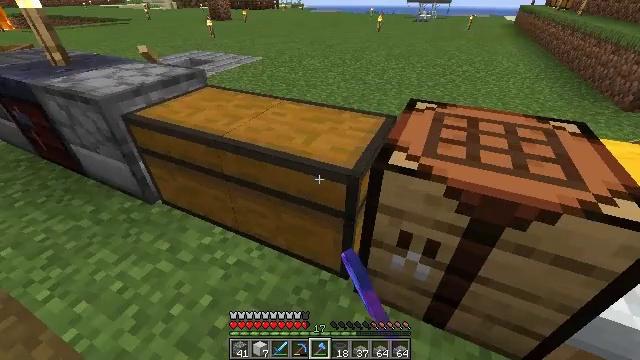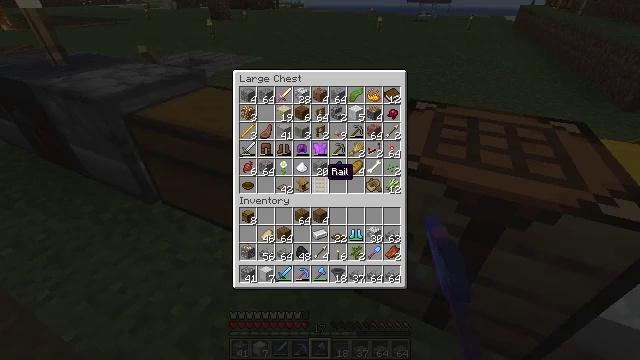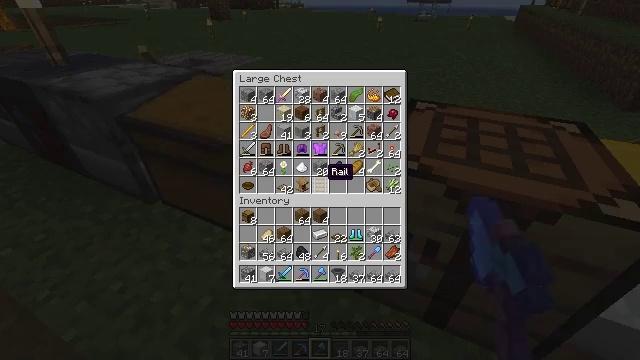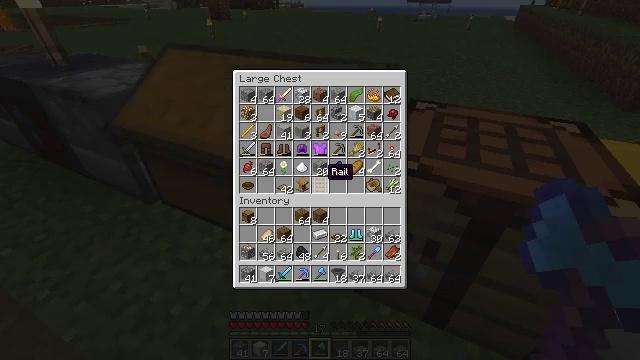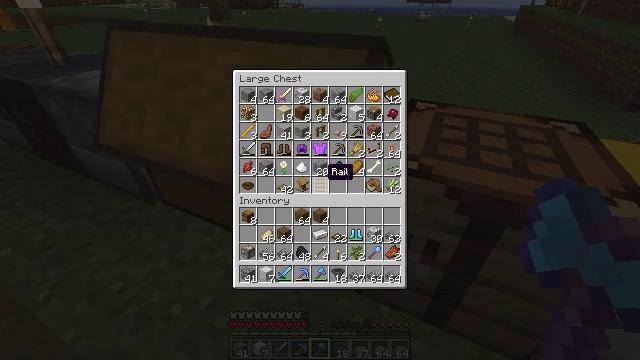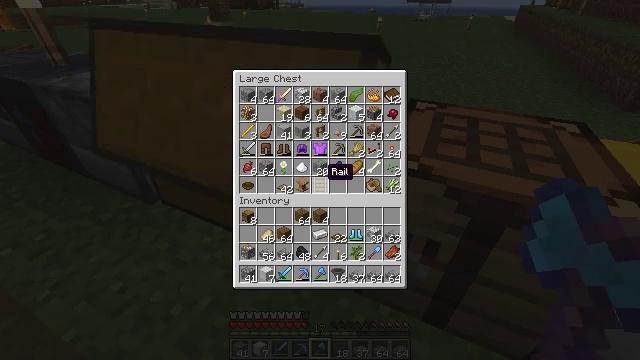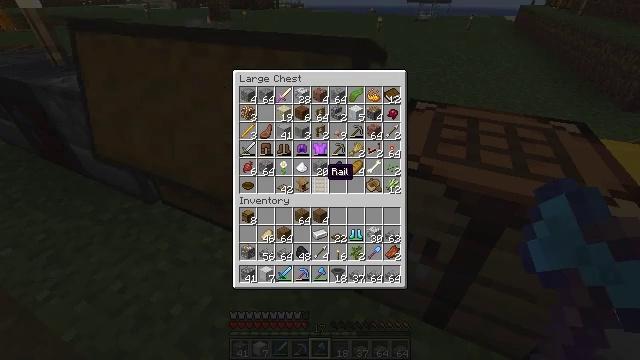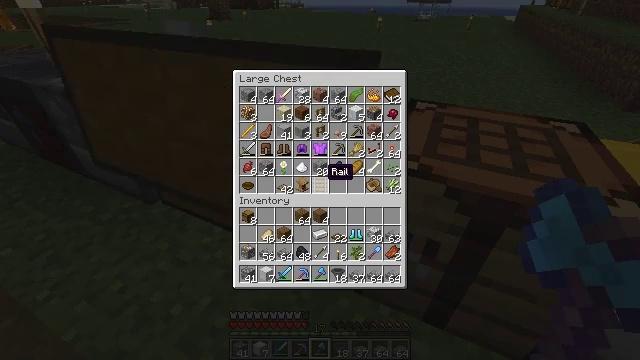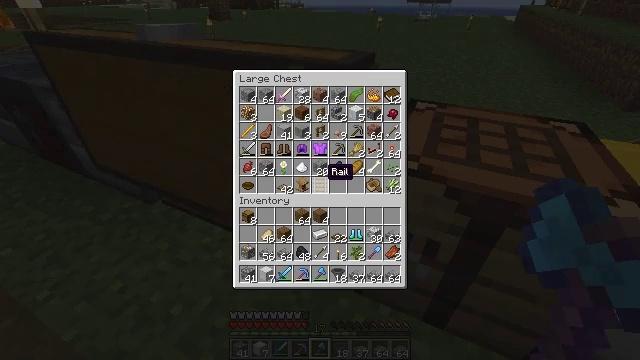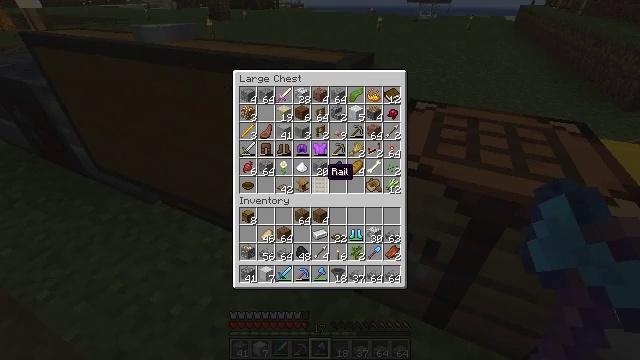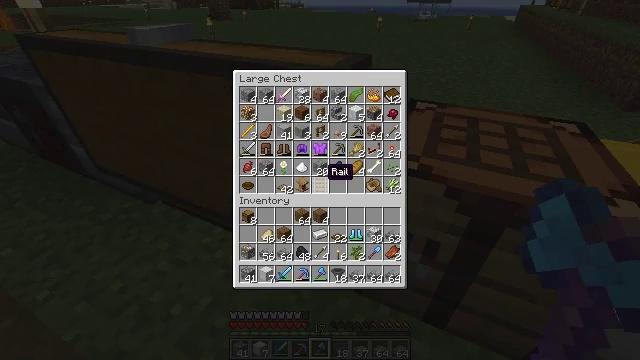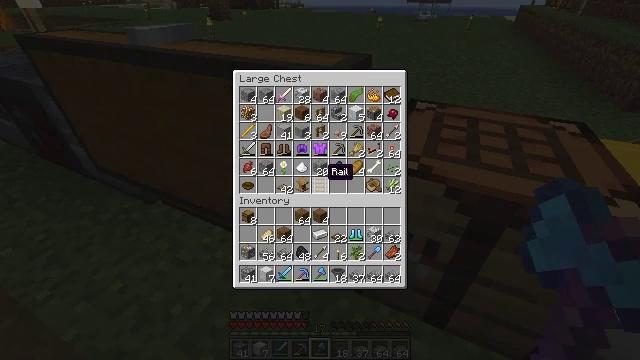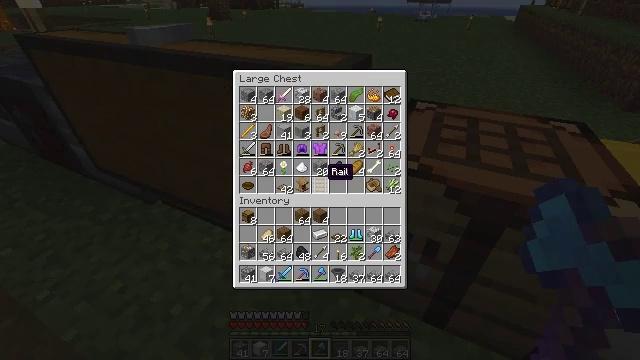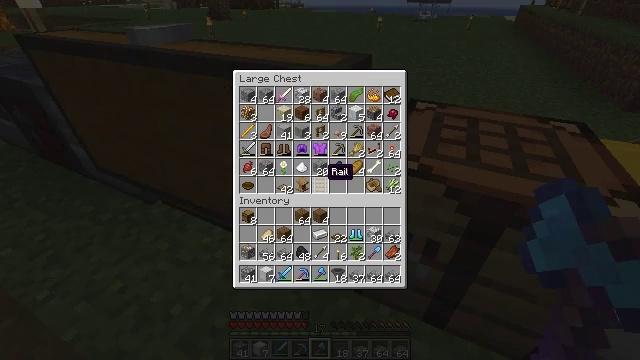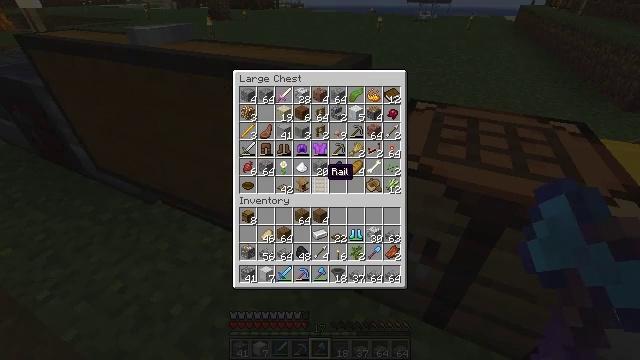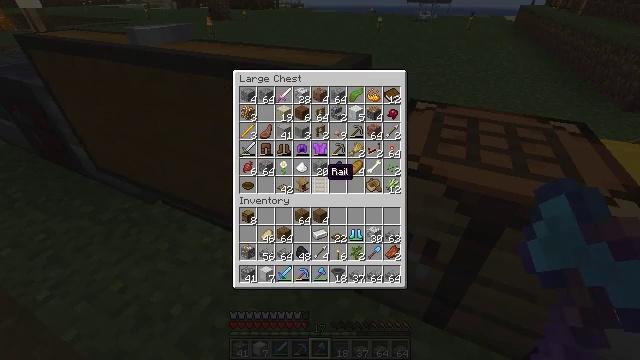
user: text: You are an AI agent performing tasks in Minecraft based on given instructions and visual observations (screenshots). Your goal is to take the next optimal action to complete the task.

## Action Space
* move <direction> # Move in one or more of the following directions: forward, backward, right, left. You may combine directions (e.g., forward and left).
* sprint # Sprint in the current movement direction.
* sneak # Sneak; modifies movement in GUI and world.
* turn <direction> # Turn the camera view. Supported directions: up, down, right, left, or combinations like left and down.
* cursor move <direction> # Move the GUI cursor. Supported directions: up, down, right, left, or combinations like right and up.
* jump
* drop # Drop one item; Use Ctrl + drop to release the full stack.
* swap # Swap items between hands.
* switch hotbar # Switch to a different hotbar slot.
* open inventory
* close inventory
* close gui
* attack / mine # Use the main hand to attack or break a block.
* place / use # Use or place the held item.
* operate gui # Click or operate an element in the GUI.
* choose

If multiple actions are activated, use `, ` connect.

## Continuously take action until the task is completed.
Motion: motion action
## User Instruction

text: Retrieve the spruce trapdoor by mining.
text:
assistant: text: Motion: open gui
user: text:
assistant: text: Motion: no_op
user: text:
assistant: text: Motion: no_op
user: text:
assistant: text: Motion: no_op
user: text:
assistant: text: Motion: no_op
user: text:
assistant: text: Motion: no_op
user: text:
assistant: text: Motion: no_op
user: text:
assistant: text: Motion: no_op
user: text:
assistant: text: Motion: no_op
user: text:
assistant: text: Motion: no_op
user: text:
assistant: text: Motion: no_op
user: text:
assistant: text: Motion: no_op
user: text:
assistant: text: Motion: no_op
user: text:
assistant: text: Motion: no_op
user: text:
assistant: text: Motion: no_op
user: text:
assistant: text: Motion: no_op
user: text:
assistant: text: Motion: no_op
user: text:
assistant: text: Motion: no_op
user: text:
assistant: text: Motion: no_op
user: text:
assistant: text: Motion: no_op
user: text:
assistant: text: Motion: no_op
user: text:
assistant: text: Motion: no_op
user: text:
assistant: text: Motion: no_op
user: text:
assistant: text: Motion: no_op
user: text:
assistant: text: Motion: no_op
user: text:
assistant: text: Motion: no_op
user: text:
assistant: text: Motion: no_op
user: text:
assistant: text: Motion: no_op
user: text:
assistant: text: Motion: no_op
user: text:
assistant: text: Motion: close gui